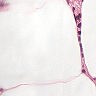
Metastatic tissue present: no